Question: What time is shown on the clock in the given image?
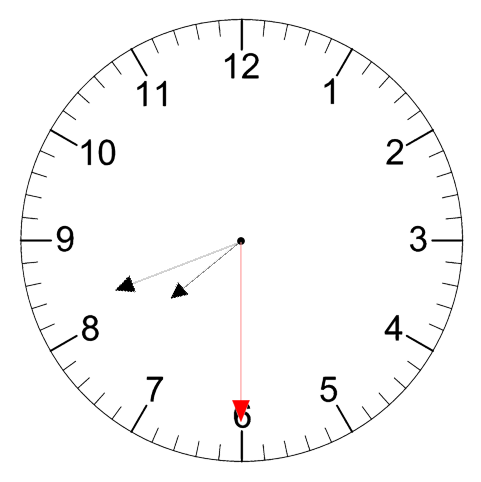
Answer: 07:41:30